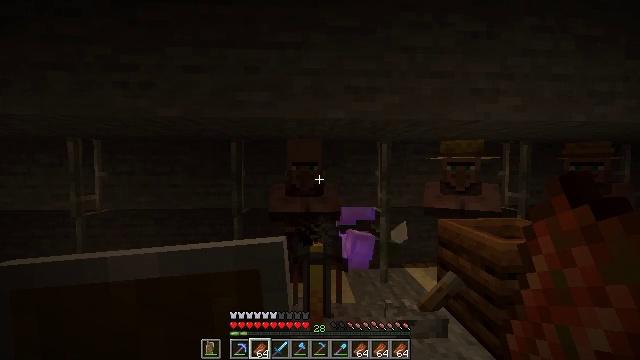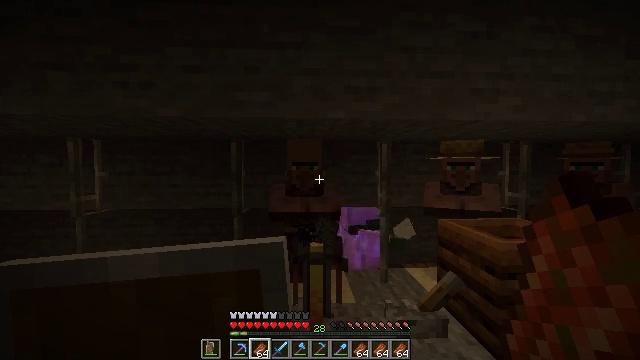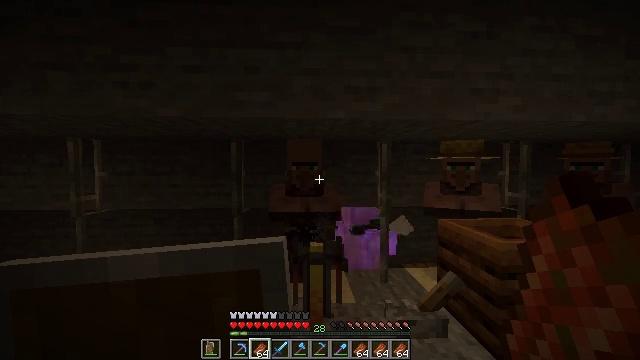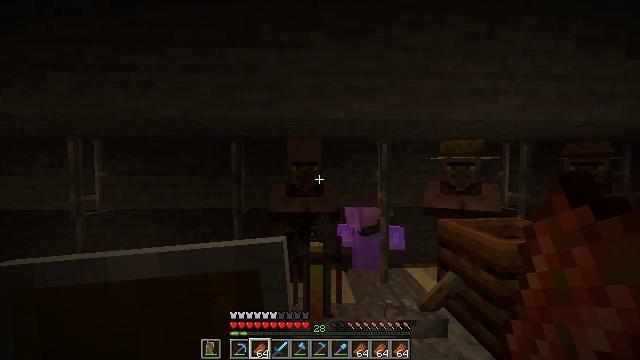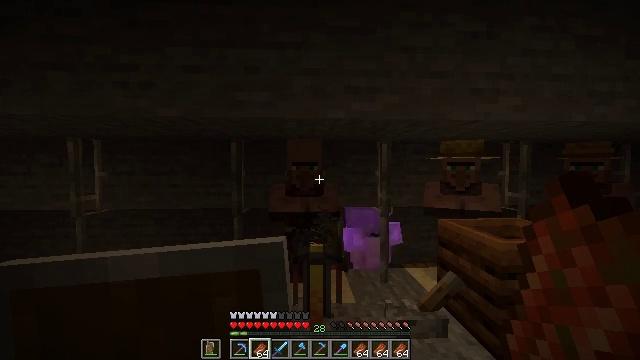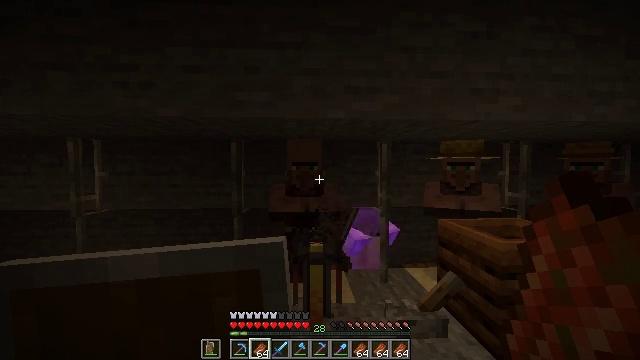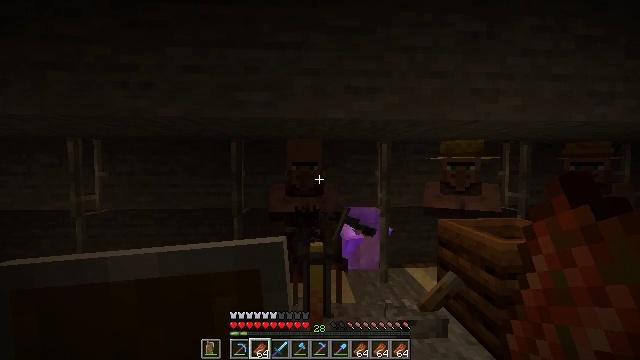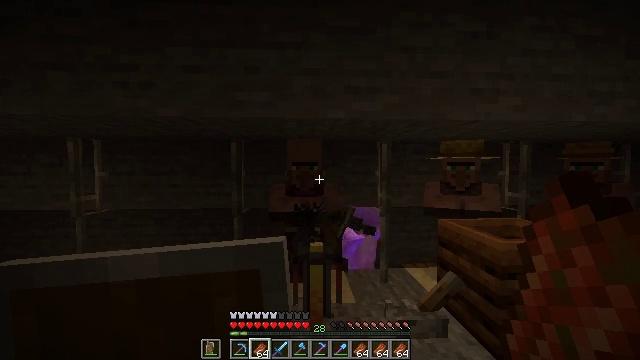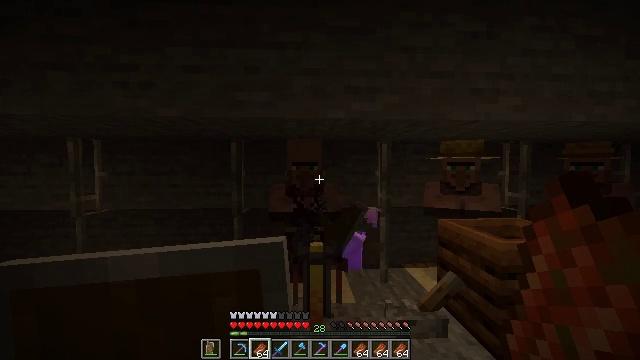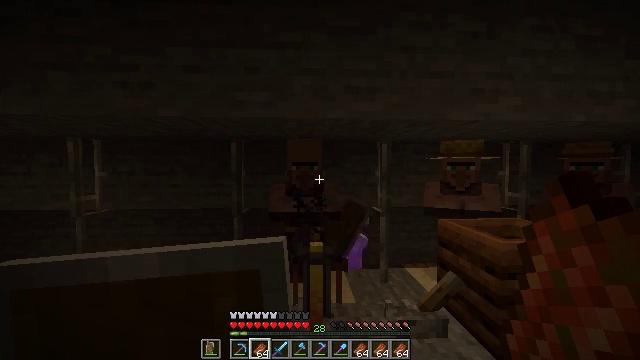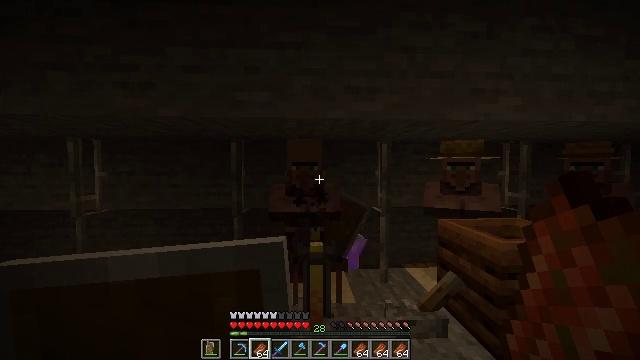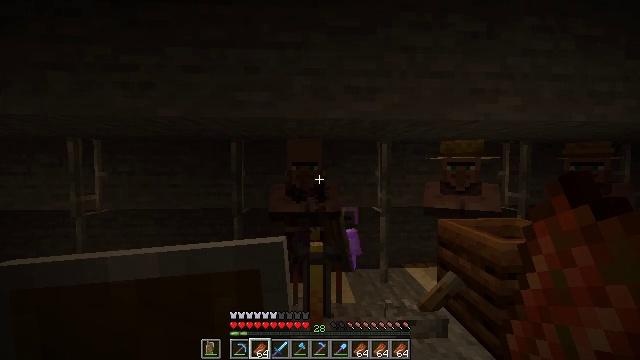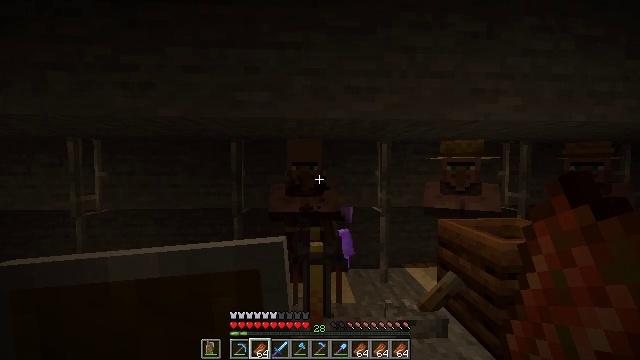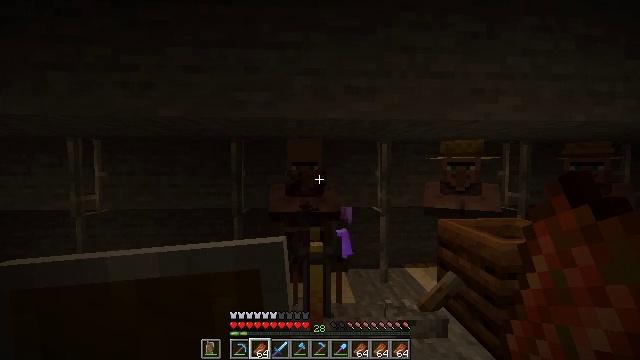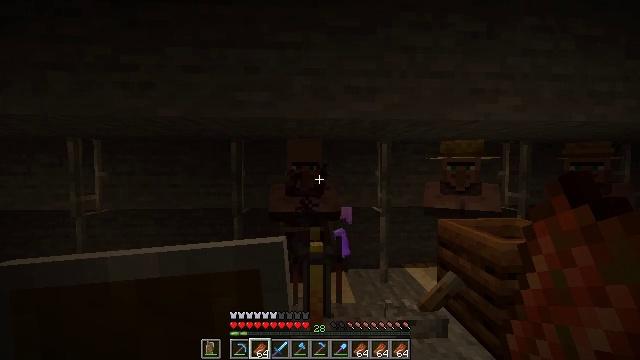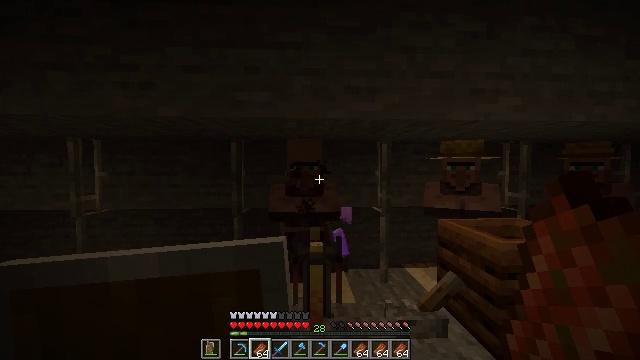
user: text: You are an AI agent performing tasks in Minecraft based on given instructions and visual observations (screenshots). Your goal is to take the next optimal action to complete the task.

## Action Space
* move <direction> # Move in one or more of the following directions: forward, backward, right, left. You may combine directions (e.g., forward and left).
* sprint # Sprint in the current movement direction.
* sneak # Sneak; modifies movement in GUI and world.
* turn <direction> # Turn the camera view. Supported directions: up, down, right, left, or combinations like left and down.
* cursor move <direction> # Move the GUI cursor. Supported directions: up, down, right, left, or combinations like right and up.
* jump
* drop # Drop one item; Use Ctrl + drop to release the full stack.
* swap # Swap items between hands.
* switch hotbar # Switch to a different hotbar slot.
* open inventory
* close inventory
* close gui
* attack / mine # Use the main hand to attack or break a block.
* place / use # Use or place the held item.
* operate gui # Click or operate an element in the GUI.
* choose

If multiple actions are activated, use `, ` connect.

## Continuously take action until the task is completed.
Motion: motion action
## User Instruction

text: Mine the blue shulker box.
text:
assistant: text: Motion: no_op
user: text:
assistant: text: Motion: no_op
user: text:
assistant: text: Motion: no_op
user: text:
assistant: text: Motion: no_op
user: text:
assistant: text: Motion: no_op
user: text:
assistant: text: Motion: no_op
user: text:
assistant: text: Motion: no_op
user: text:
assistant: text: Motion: no_op
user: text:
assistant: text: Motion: no_op
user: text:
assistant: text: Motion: no_op
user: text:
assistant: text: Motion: no_op
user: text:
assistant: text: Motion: no_op
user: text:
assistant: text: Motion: no_op
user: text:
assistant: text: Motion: no_op
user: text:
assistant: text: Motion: no_op
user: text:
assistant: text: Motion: no_op
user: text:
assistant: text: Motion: no_op
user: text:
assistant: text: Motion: no_op
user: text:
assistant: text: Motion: no_op
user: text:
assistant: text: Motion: no_op
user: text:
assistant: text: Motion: no_op
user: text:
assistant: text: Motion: no_op
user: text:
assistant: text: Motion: no_op
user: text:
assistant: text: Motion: no_op
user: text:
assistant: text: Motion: no_op
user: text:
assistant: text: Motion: no_op
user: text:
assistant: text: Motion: no_op
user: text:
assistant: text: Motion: no_op
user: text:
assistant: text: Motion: no_op
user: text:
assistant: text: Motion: no_op